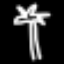
Label: palm tree